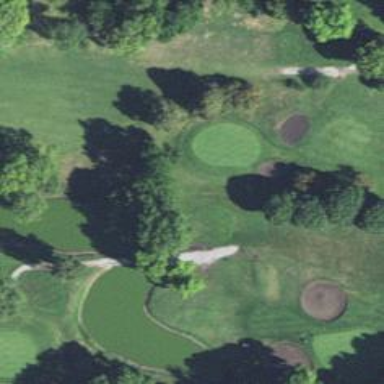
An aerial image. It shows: View of golf hole.